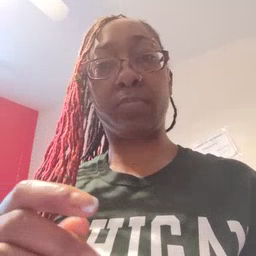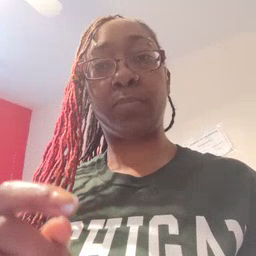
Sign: apple